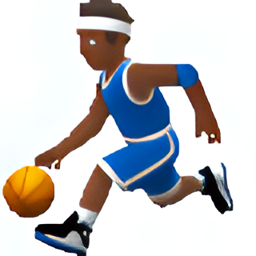
Name: man with ball type 5
Emoji: ⛹🏾‍♂️
Group: People & Body
Sub-group: person-sport